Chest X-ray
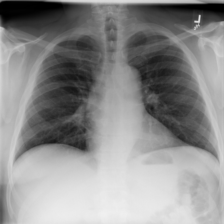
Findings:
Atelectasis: negative
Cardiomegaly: negative
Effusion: negative
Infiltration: negative
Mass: negative
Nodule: negative
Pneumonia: negative
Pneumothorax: negative
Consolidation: negative
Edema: negative
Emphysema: negative
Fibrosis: negative
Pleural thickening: negative
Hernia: negative